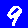
Digit: 9